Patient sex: M
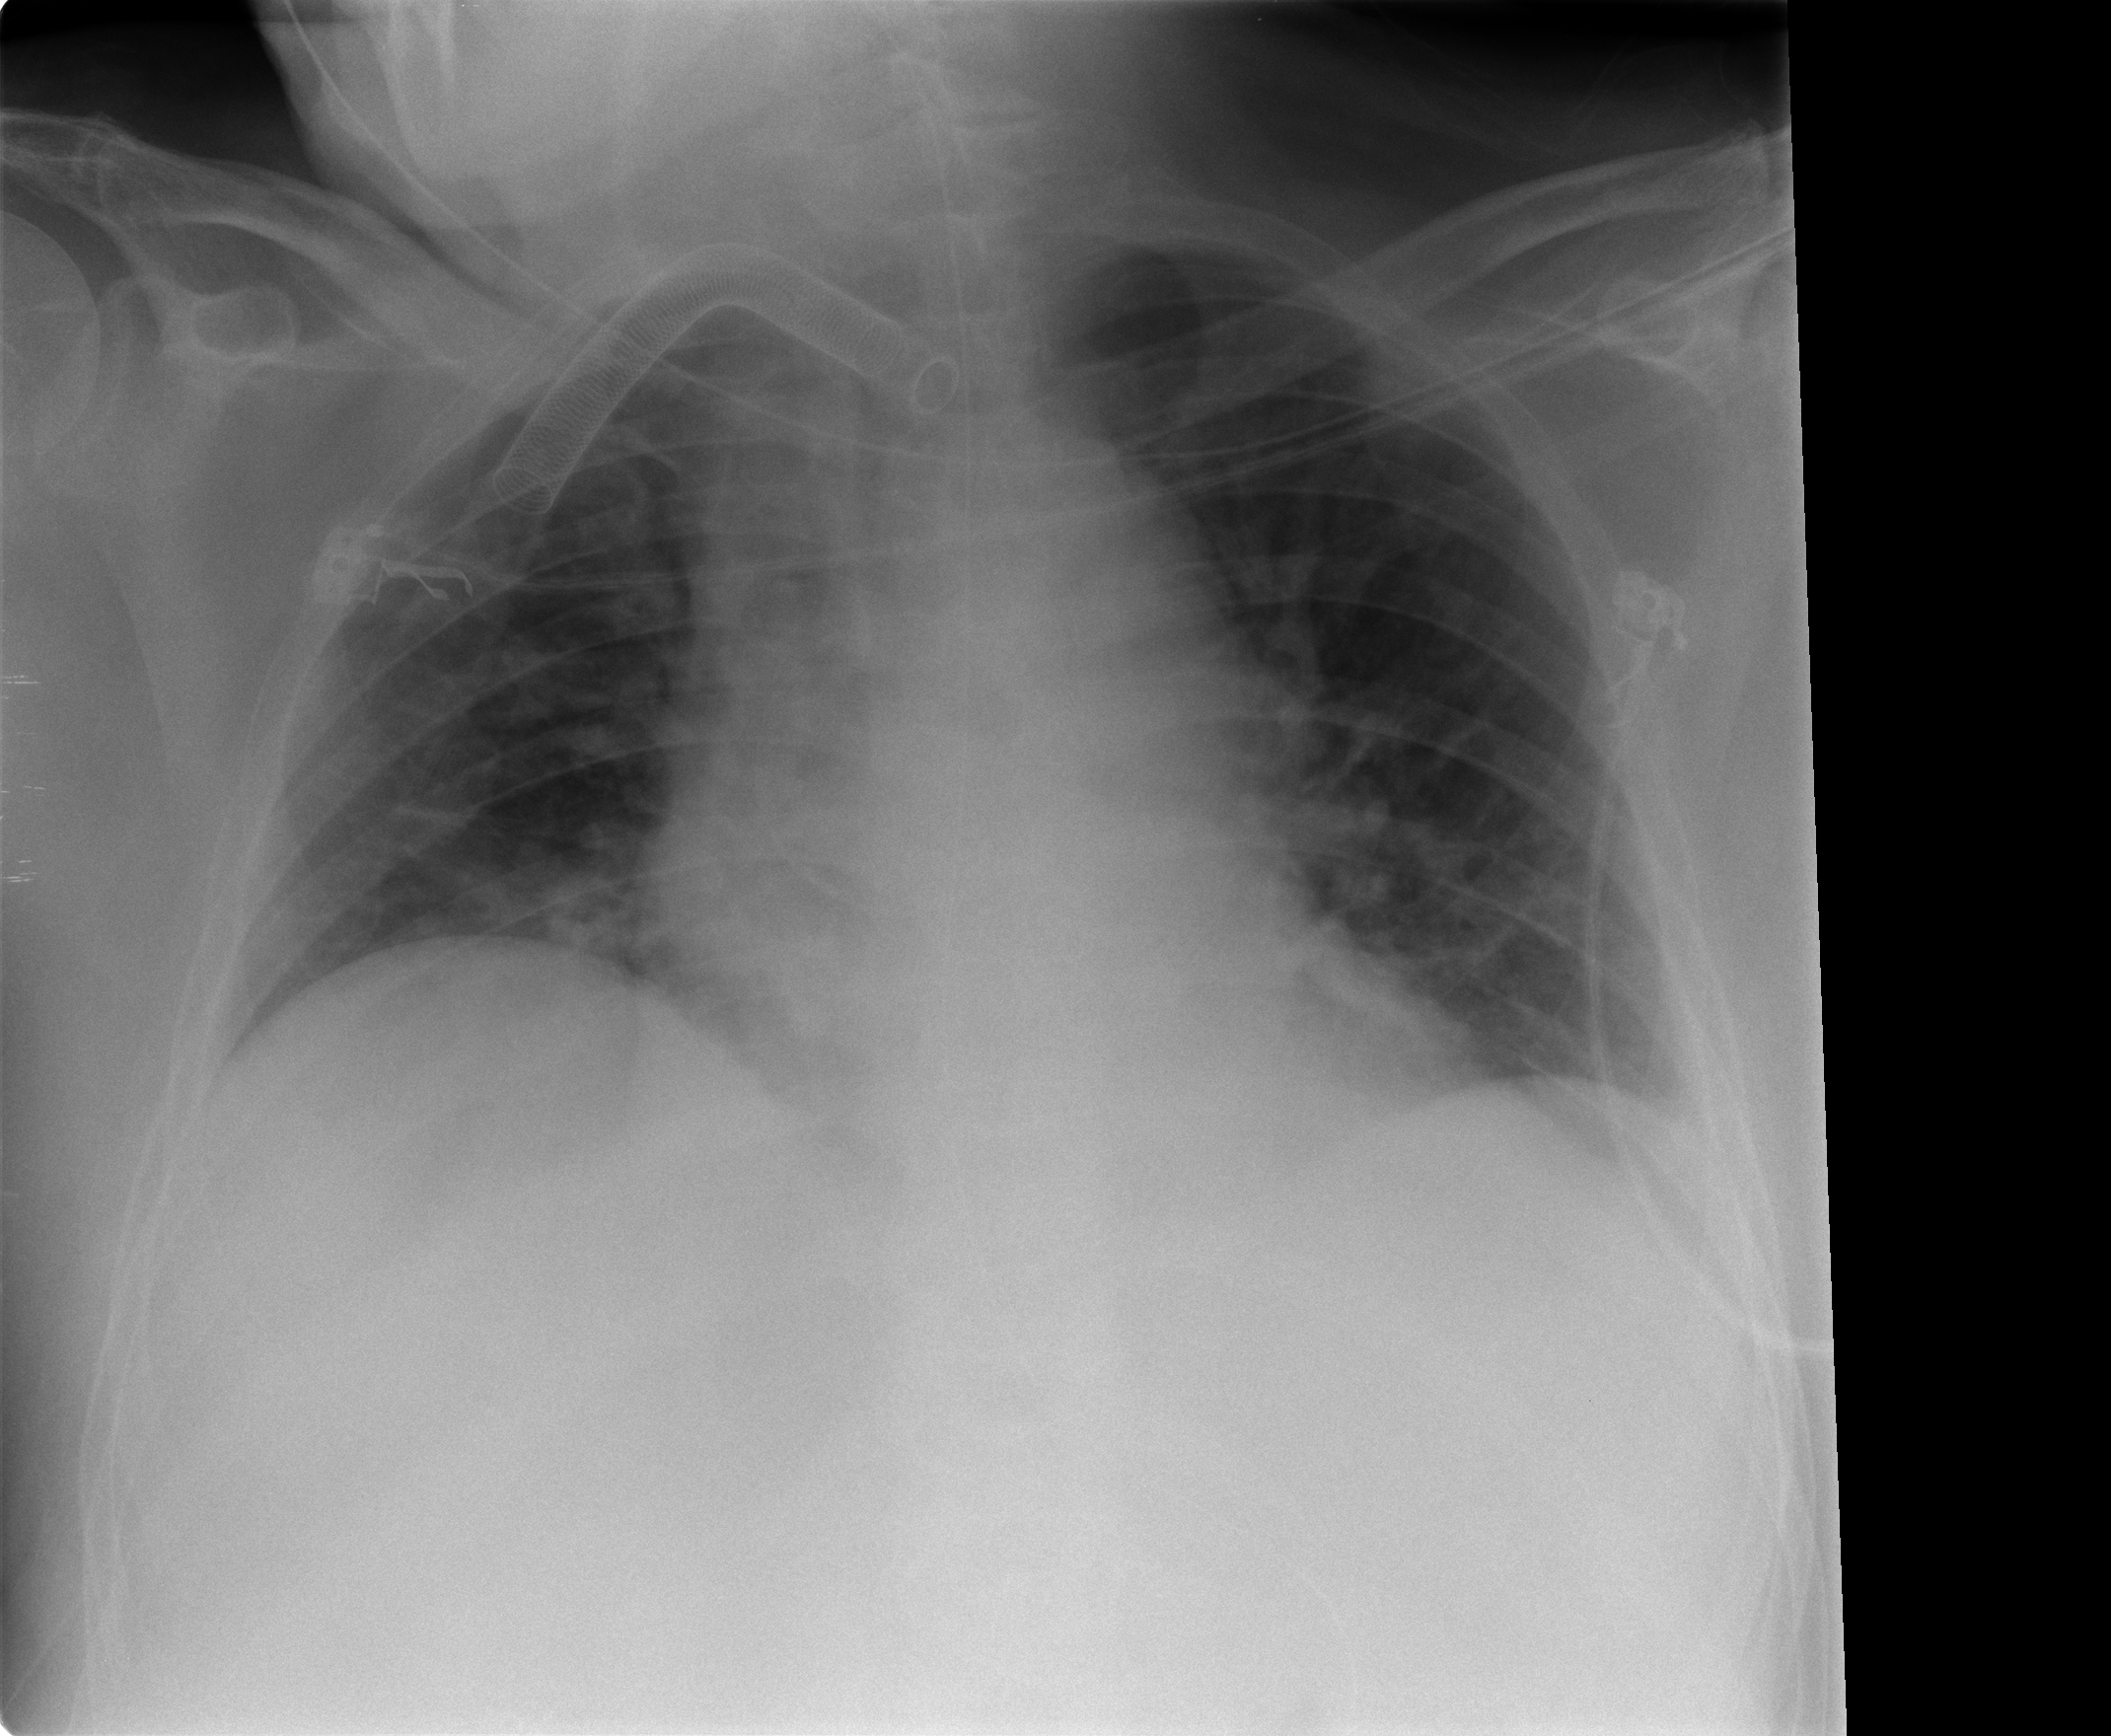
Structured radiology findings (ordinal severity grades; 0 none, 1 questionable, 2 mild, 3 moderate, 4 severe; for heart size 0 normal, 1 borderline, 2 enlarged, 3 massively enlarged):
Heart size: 2
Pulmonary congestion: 2
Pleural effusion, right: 0
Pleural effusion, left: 0
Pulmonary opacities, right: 0
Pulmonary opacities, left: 0
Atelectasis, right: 2
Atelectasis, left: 2